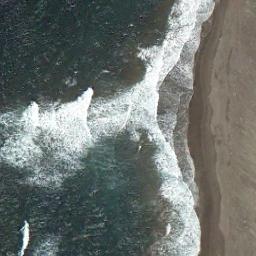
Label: beach